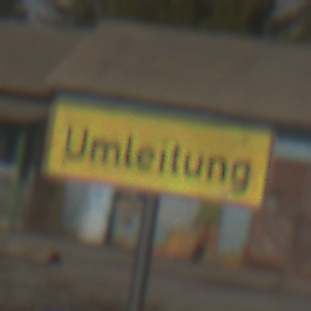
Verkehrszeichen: Umleitungsankuendigung
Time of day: Midday
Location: Outdoor (Suburban)
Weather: PartlyCloudy
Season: NotSpecified
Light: Natural